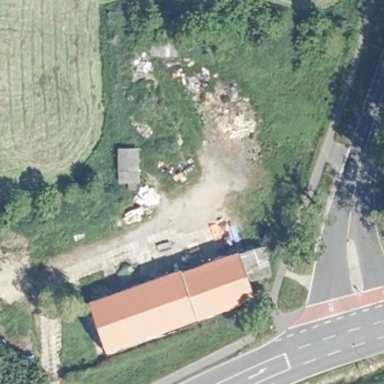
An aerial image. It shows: Farmyard area.